Field crop: tomato
Growth stage: 1
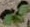
Species: solanum